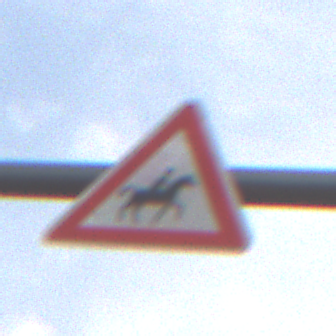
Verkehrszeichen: ReiterLinks
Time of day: Midday
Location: Outdoor (Nature)
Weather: PartlyCloudy
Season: NotSpecified
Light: Natural